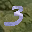
Label: 3